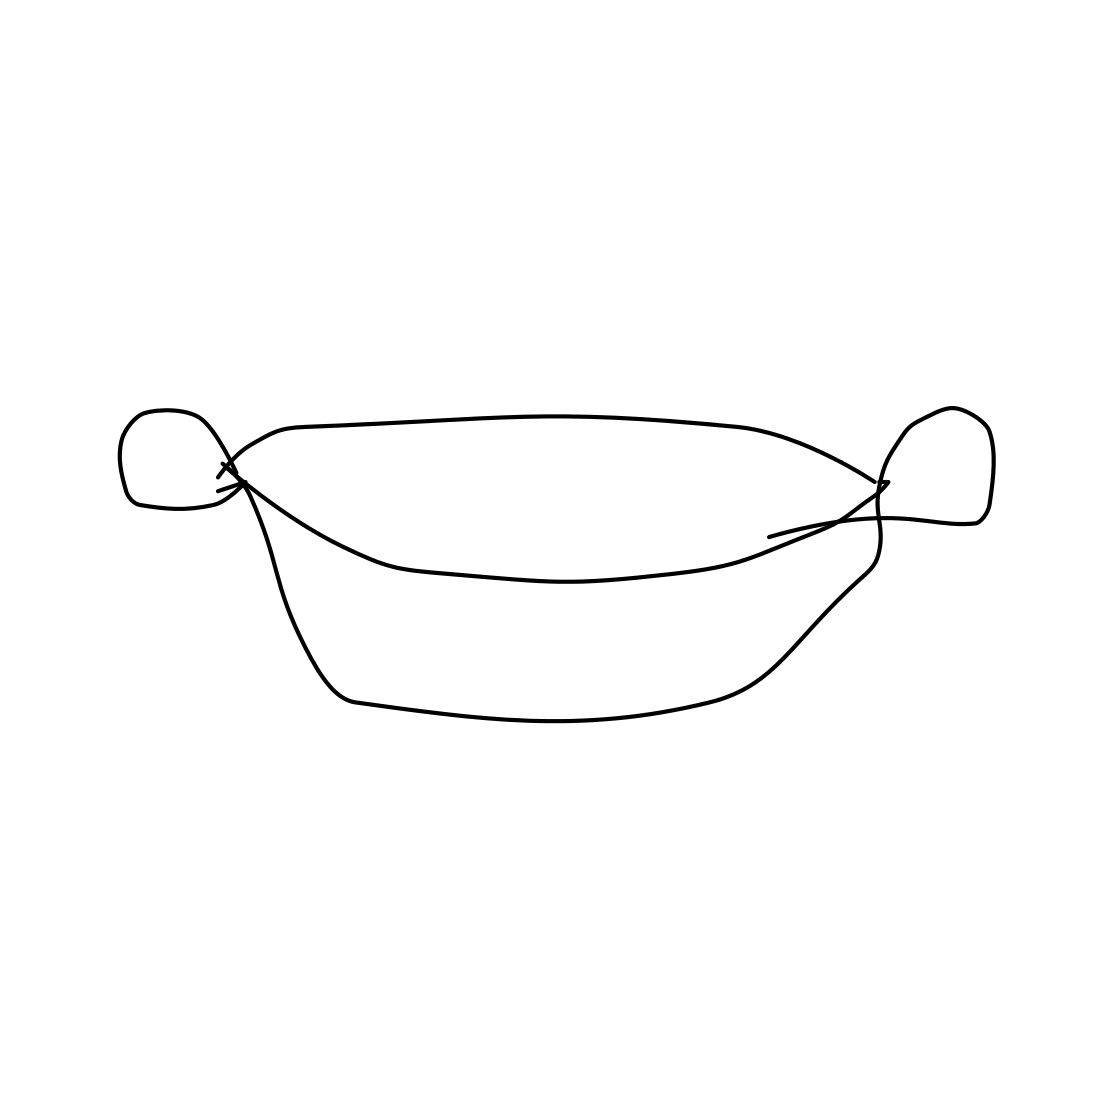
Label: frying-pan